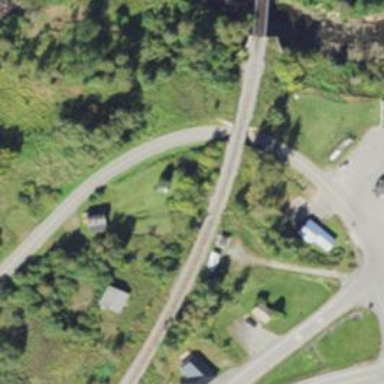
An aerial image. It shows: Railway track.